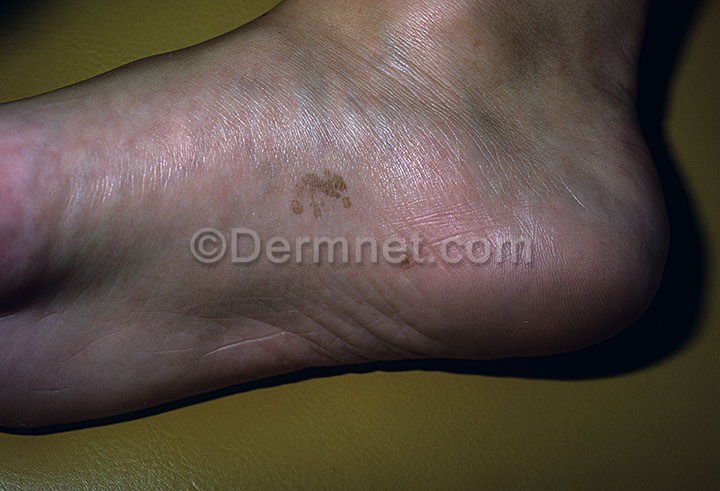
Disease: Tinea Ringworm Candidiasis and other Fungal Infections